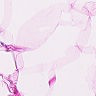
Metastatic tissue present: no